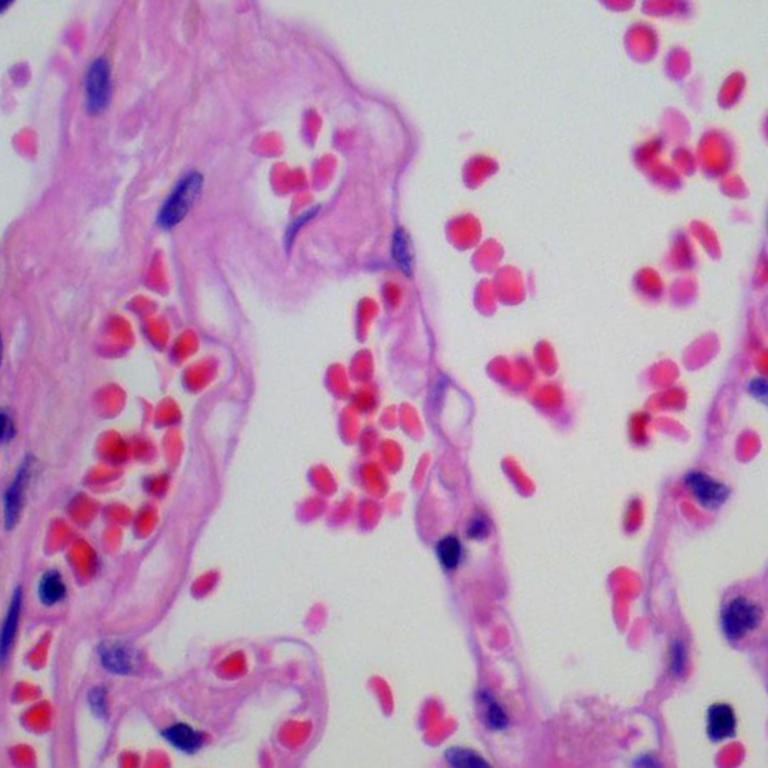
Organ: lung
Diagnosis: benign